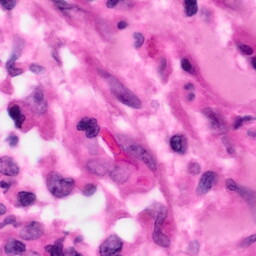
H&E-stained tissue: Pancreatic